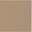
Piece: xx